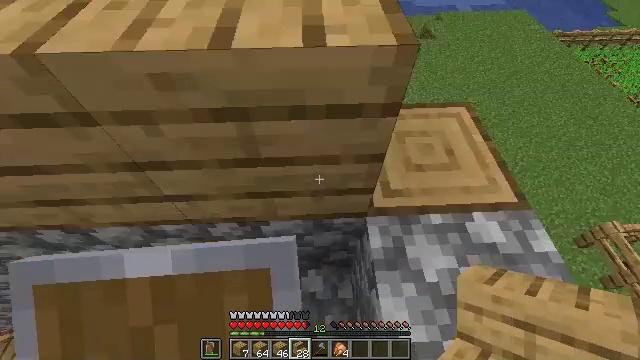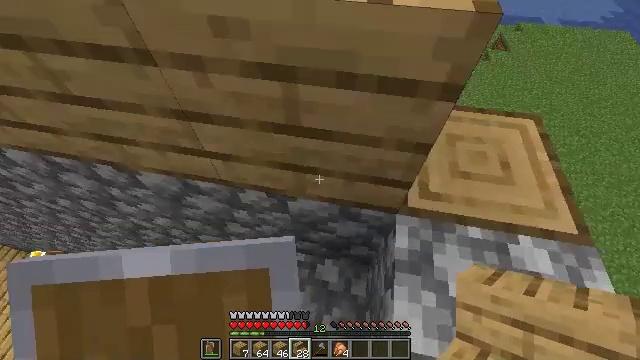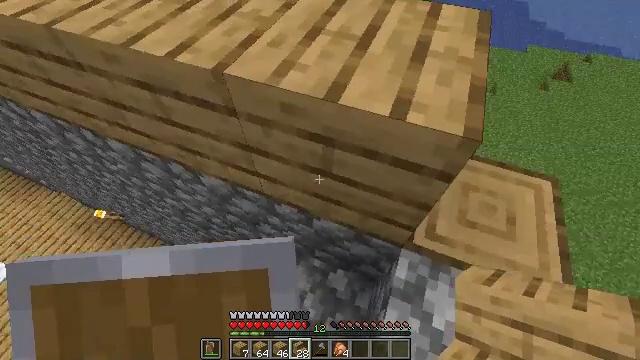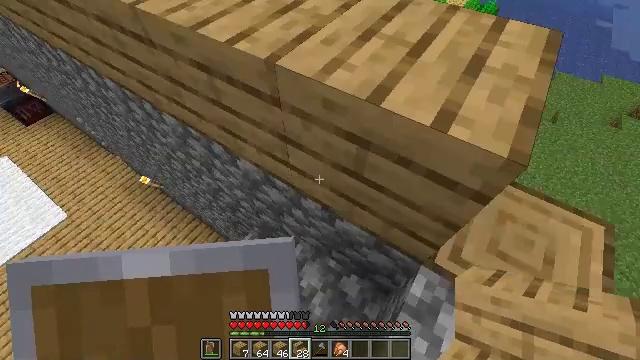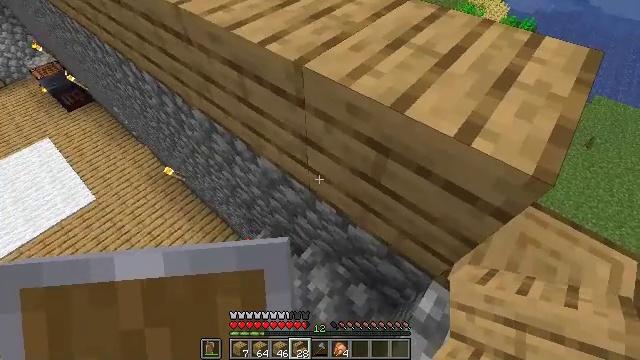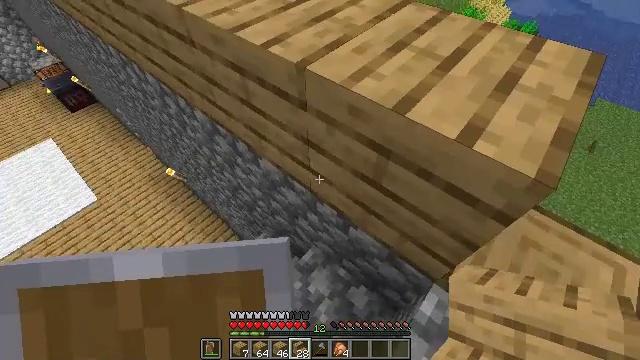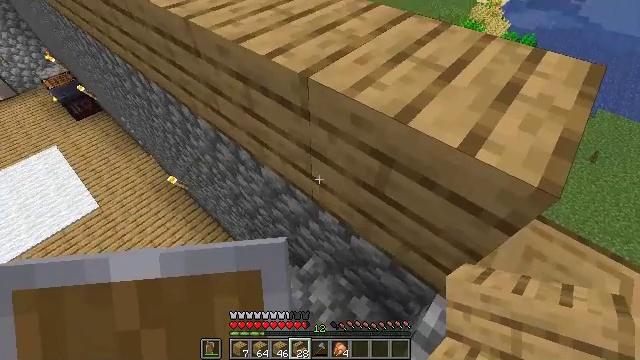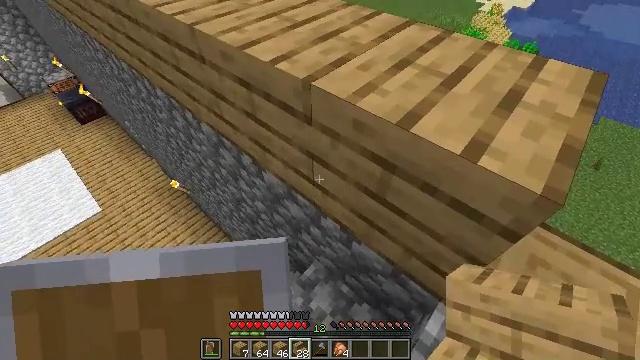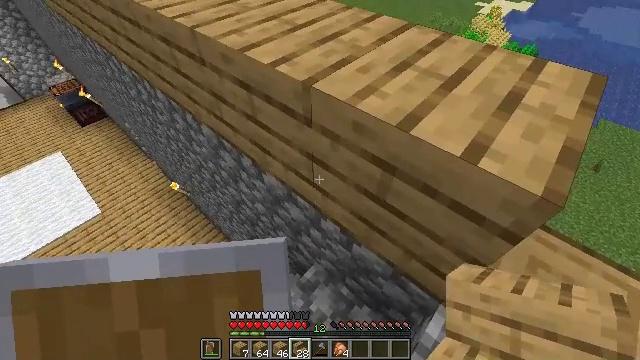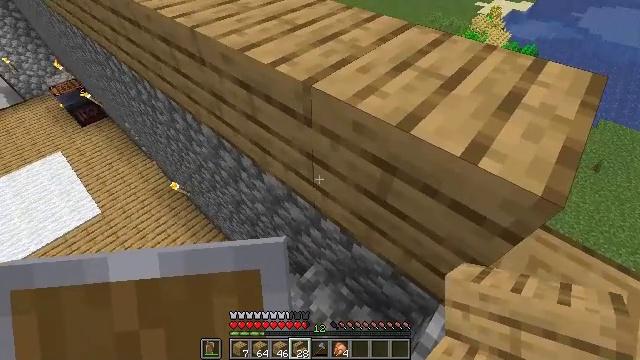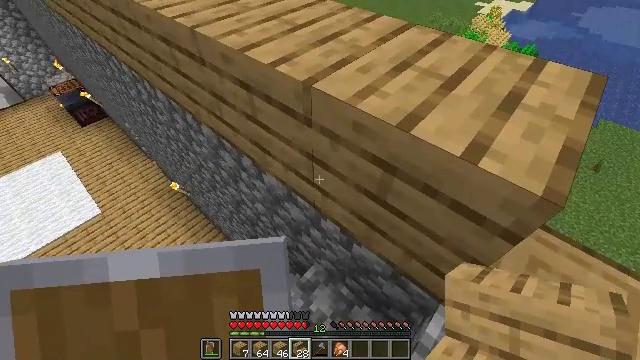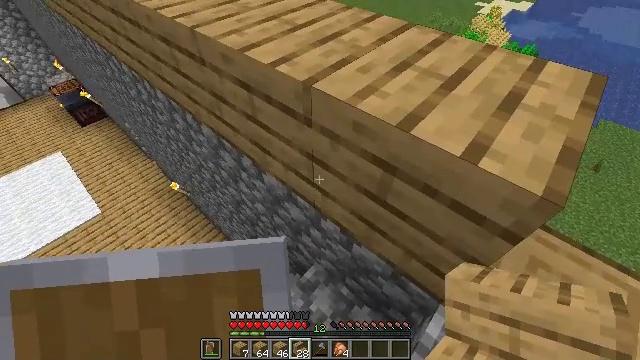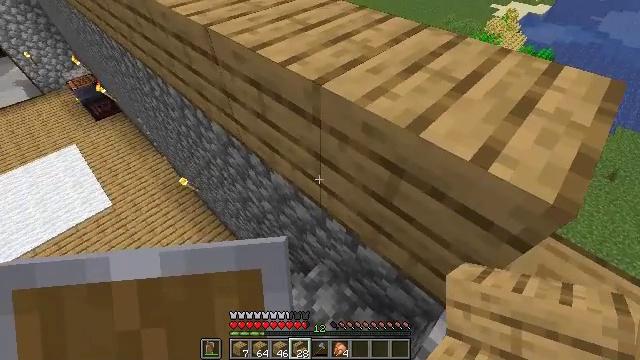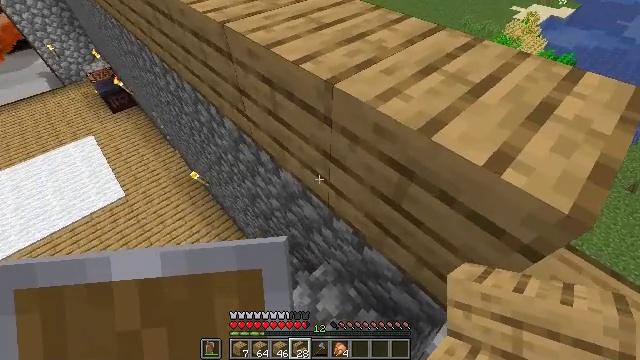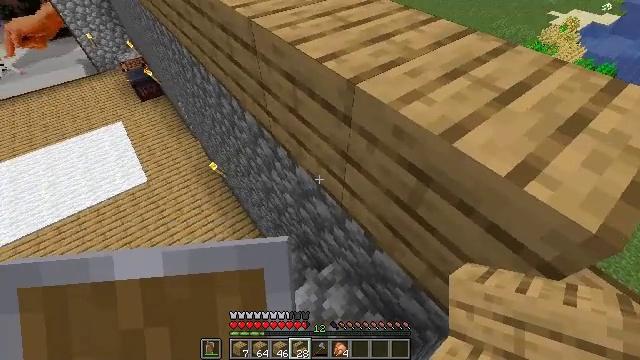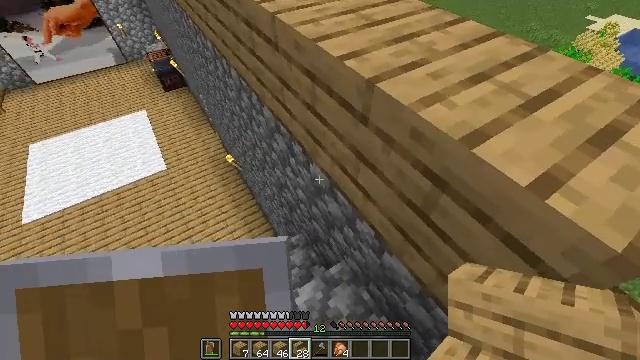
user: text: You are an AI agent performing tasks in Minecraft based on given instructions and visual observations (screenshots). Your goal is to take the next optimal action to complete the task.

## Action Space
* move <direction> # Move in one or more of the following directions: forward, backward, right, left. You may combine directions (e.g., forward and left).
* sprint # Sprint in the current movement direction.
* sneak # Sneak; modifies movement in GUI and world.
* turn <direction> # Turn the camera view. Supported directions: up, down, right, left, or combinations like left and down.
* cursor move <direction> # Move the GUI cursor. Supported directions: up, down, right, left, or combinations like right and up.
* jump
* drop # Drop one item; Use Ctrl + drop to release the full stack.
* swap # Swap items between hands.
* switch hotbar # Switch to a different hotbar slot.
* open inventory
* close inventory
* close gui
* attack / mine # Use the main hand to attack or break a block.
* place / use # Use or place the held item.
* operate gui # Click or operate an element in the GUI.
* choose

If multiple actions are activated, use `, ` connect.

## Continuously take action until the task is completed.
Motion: motion action
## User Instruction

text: Kill flying mobs.
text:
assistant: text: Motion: move right, turn left
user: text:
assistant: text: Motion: turn left
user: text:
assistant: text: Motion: turn left
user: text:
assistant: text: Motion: turn left and up
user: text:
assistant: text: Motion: no_op
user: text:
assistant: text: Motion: turn up
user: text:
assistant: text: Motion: turn up
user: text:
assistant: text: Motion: no_op
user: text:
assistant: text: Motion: no_op
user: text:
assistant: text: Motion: no_op
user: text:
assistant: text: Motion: no_op
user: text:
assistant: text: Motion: turn left
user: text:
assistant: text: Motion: turn left
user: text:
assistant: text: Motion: turn left
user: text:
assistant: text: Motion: turn left
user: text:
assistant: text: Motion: turn left and down
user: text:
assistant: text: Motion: move right, turn left and down
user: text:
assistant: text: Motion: move right, turn left and down
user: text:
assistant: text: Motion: move right, turn left and down
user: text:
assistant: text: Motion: move right, turn left
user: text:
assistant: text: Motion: move forward, turn left
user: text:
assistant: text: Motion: move forward, turn left
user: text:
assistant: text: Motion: move forward, turn left
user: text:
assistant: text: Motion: move forward, turn left
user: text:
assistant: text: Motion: move forward, turn left and down
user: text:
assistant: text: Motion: move forward, turn left and down
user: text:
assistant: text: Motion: no_op
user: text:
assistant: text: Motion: no_op
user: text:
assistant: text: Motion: no_op
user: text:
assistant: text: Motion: move forward